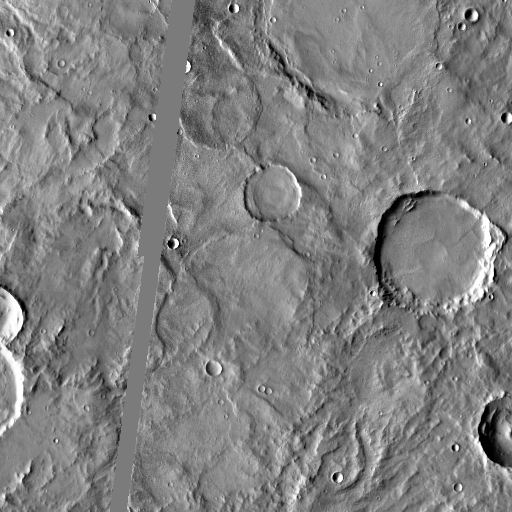
Crater classes present: Background, Other, Buried, Secondary